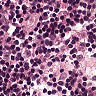
Metastatic tissue present: no